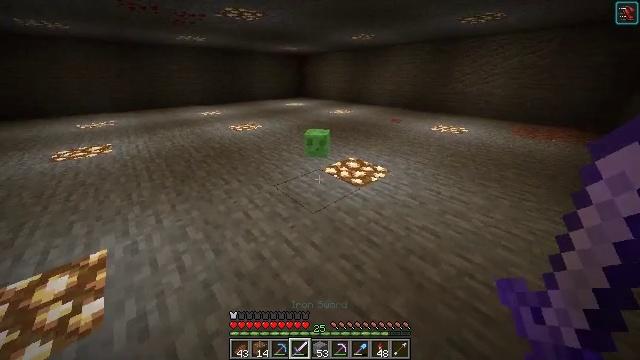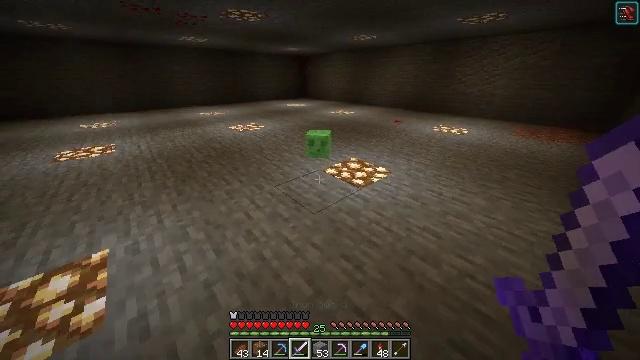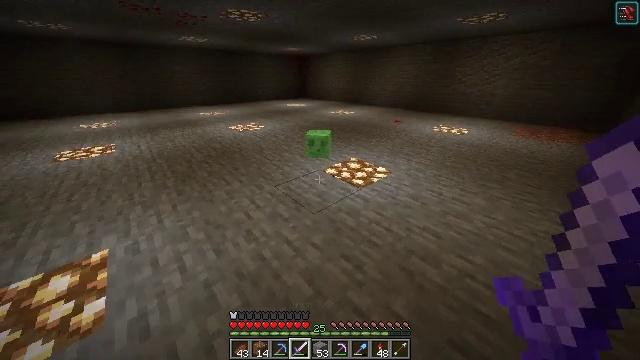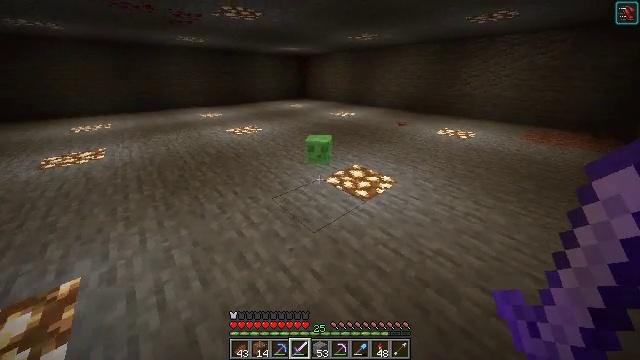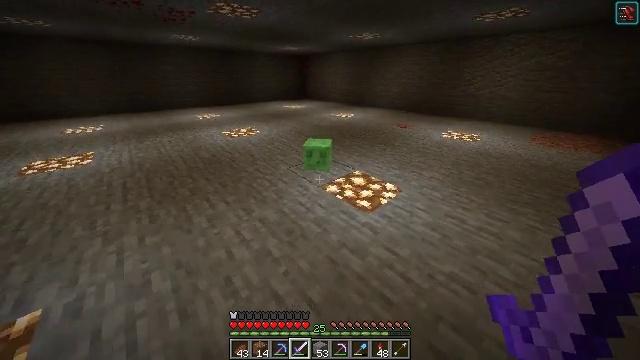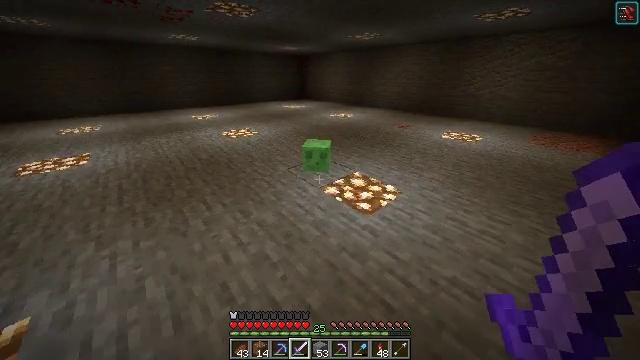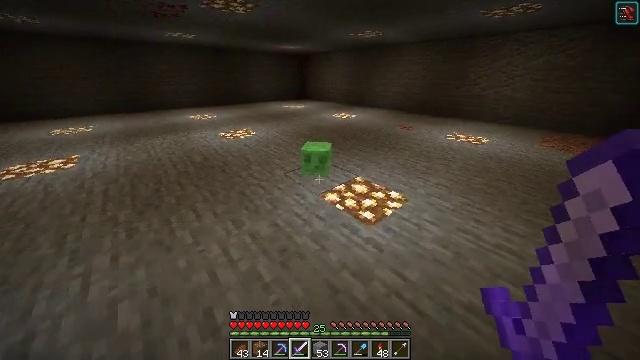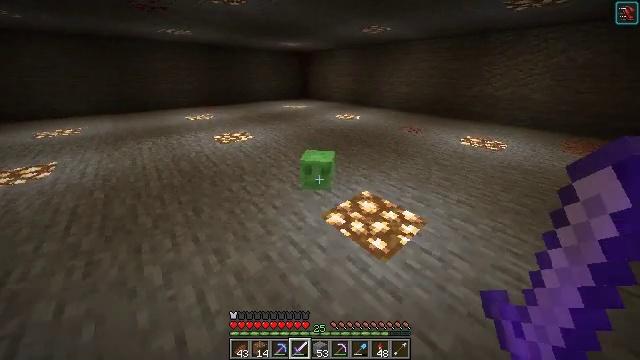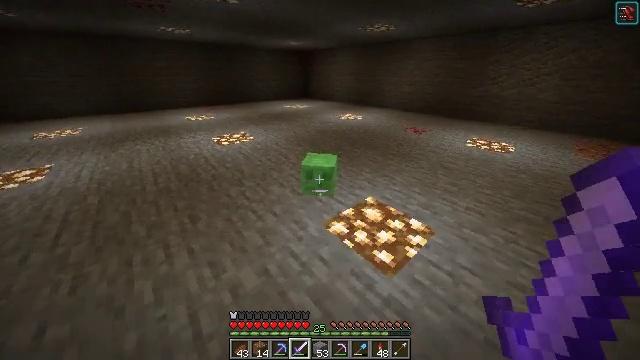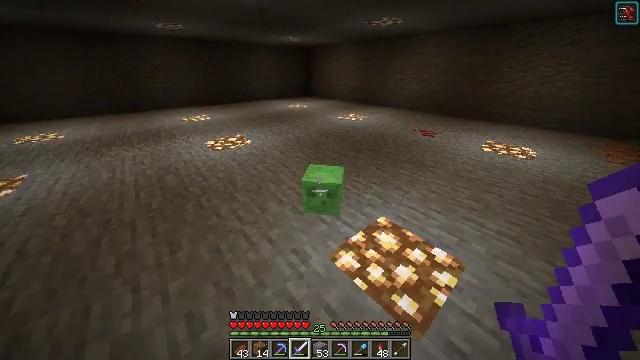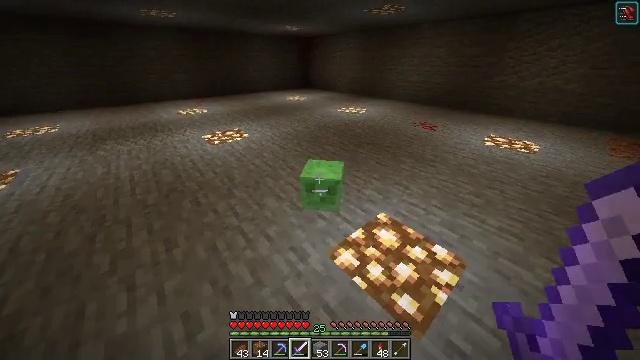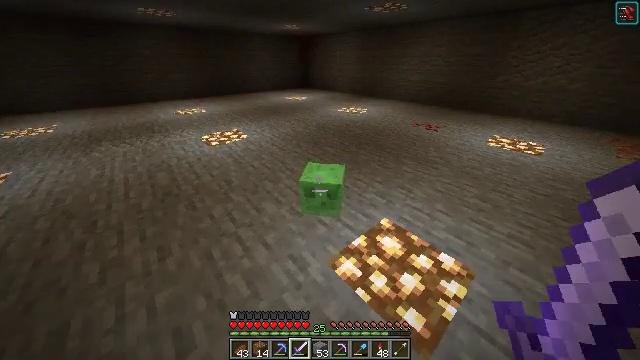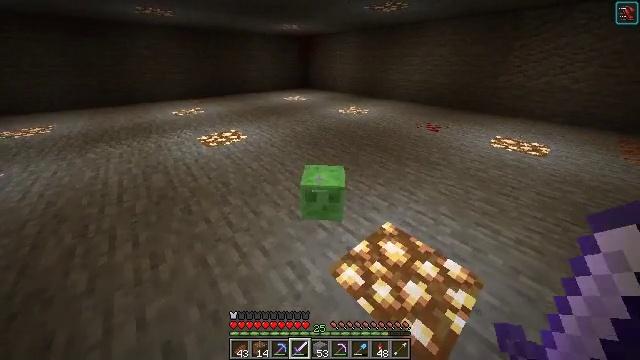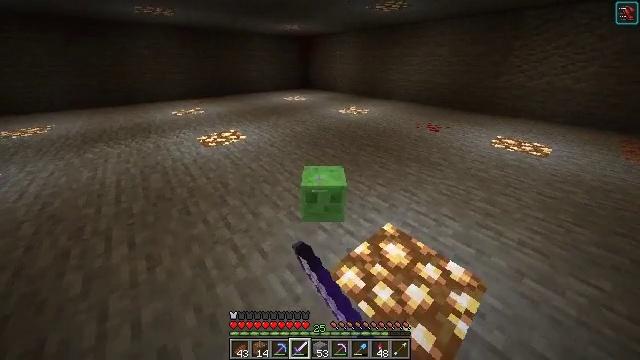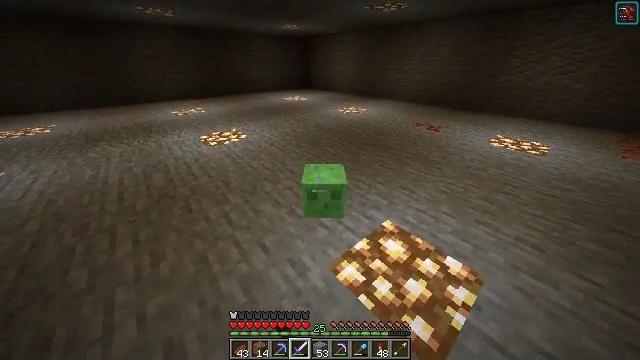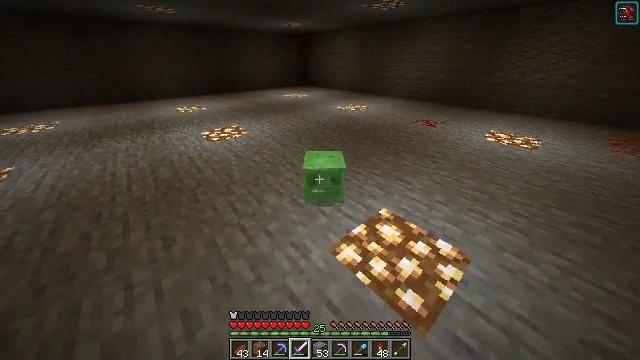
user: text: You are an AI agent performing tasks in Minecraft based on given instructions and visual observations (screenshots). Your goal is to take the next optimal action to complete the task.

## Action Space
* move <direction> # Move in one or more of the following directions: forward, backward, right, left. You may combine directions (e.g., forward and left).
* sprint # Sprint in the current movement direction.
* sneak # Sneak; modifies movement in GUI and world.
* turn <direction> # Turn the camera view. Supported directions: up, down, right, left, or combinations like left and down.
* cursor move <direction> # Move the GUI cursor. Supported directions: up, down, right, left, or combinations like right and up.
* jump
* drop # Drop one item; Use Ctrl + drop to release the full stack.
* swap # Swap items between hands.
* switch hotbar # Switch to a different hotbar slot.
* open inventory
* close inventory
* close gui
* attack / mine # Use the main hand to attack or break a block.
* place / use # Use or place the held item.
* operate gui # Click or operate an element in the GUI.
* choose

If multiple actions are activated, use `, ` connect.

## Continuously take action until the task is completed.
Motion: motion action
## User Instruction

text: Kill enemies.
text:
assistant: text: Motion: no_op
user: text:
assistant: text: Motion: move forward
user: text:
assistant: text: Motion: move forward
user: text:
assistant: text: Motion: move forward
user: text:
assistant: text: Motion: move forward
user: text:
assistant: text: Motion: move forward
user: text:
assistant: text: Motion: move forward
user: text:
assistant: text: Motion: move forward
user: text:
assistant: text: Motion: move forward
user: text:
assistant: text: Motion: turn down
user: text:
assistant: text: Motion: no_op
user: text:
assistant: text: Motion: attack / mine
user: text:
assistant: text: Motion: attack / mine
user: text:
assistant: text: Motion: move back, attack / mine
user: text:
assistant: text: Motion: move back
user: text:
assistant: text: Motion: move back
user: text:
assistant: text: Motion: no_op